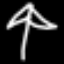
Label: palm tree